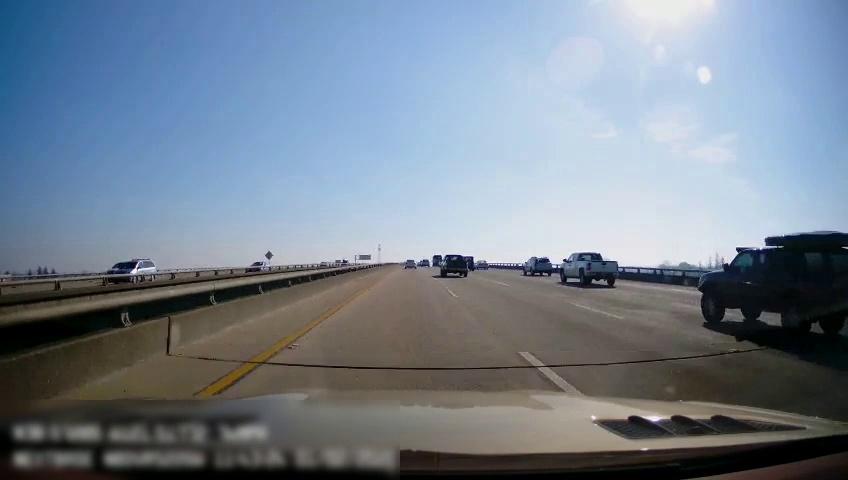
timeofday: Day
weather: Sunny
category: Drivable Space
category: Vehicles | SUV
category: Vehicles | Truck
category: Drivable Space
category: Vehicles | Car
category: Vehicles | Truck
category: Vehicles | Car
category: Vehicles | Truck
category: Vehicles | SUV
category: Vehicles | Car
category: Vehicles | SUV
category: Vehicles | Car
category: Lanes | Current Lane
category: Lanes | Current Lane
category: Lanes | Current Lane
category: Traffic | Signs